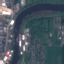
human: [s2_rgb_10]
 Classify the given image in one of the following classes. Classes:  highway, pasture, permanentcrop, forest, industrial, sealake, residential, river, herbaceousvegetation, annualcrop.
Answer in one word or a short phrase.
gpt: River